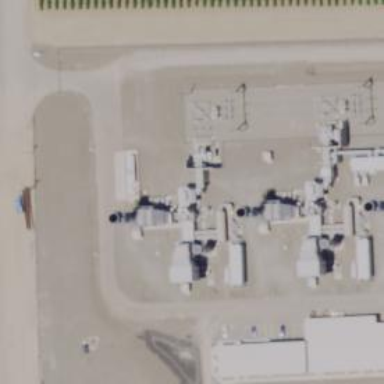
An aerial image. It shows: Gas turbine generator is in use.